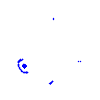
Particle: pion